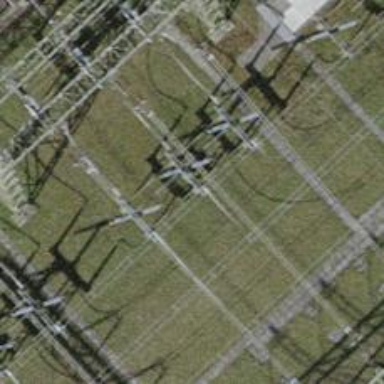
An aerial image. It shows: Bay where power lines run through.